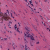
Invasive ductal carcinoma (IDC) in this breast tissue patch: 1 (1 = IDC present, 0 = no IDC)